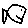
Label: fish